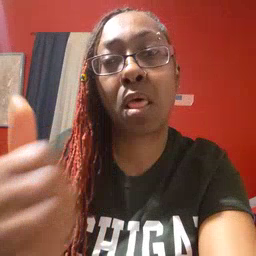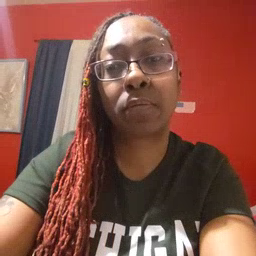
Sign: another